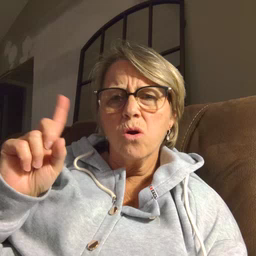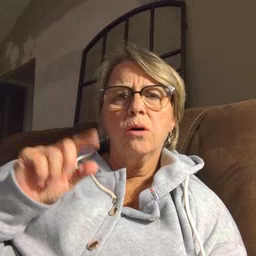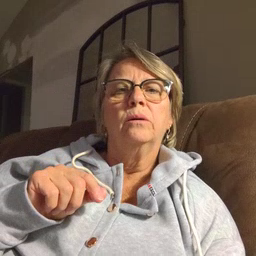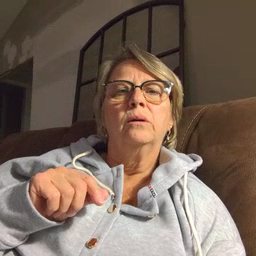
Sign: where